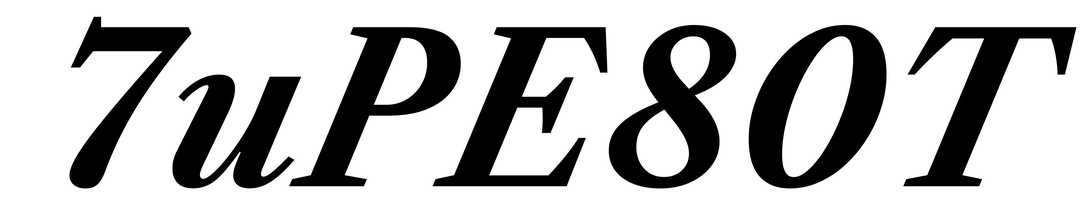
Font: LibreCaslonText-Italic_Bold_Italic